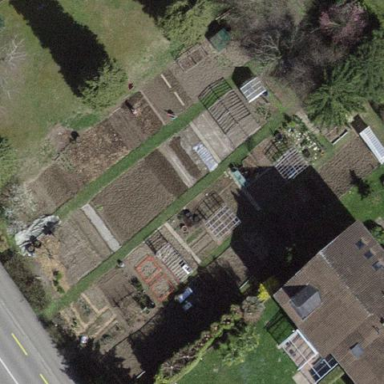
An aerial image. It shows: Area designated for allotments.